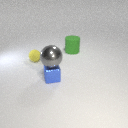
large green rubber cylinder to the right of small yellow rubber sphere